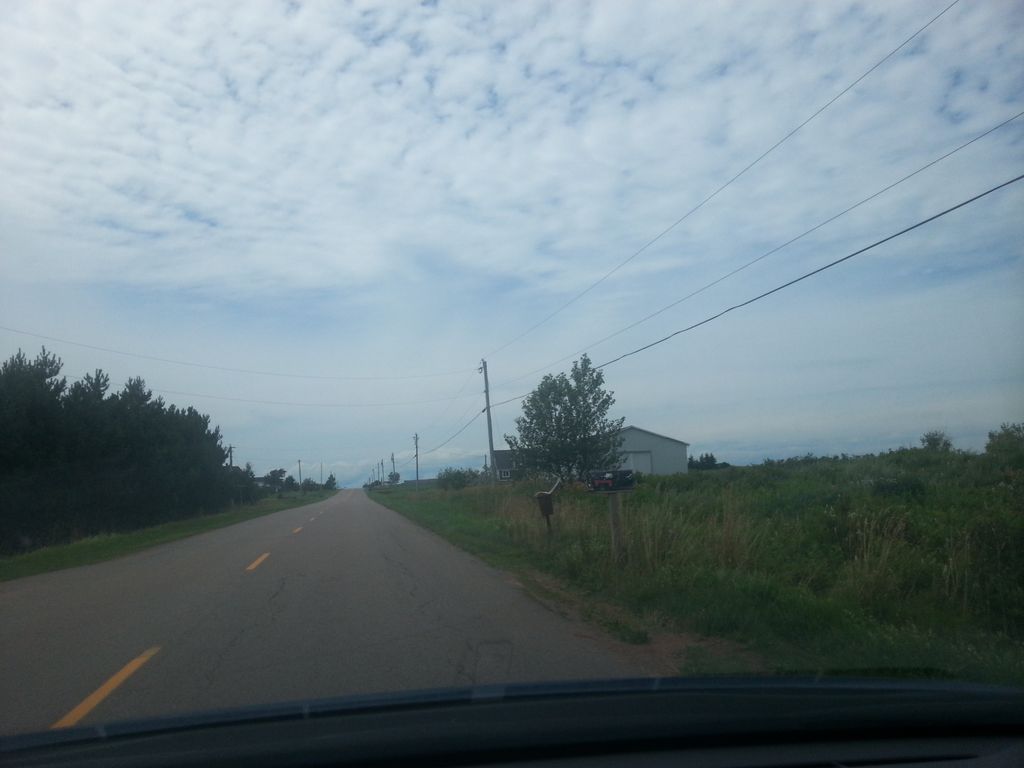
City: charlottetown